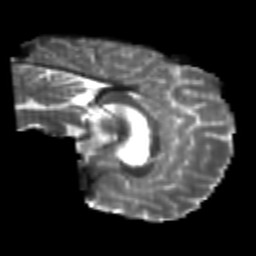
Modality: T2w
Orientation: sagittal
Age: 22
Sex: male
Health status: healthy
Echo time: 0.074 s